Interaction volume radius: 5 \u00c5
Interaction volume height: 10 \u00c5
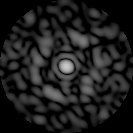
Disorder parameter: 0.855